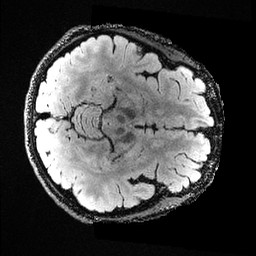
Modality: FLAIR
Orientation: axial
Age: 32
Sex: female
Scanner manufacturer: ge
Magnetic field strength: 3 T
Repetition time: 4.802 s
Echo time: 0.1157 s